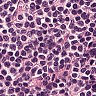
Metastatic tissue present: no